Question: My html code <URL> and
screenshot

How do I remove the horizontal scroll bar with out using: 'style="overflow-x:hidden;"' property ?
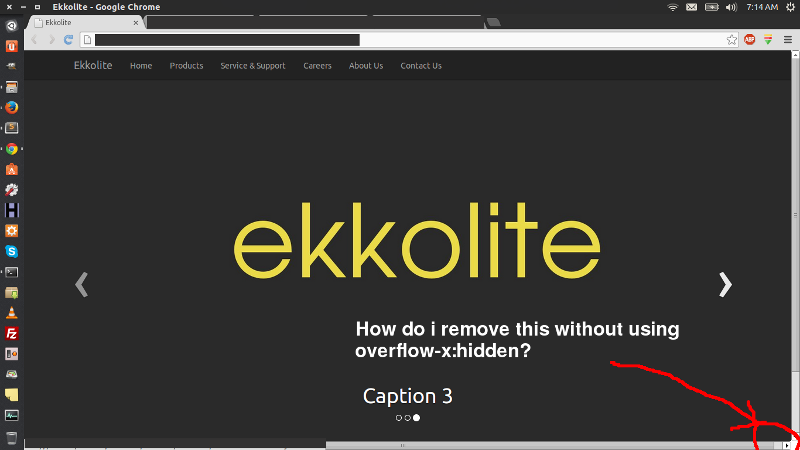
Answer: Problem Solved.
The footer was . So putting it inside a solved my issue. Hope this helps someone.